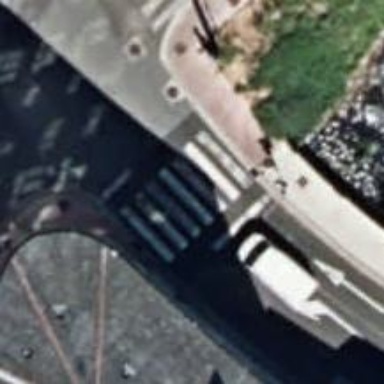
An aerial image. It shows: Road with traffic signals at the crossing.